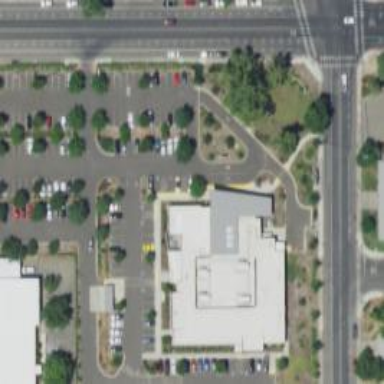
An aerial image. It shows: Healthcare clinic.